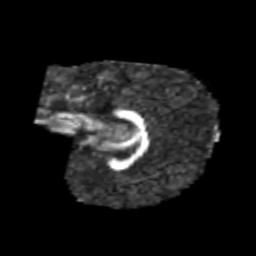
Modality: FA
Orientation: sagittal
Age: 6
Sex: female
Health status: healthy